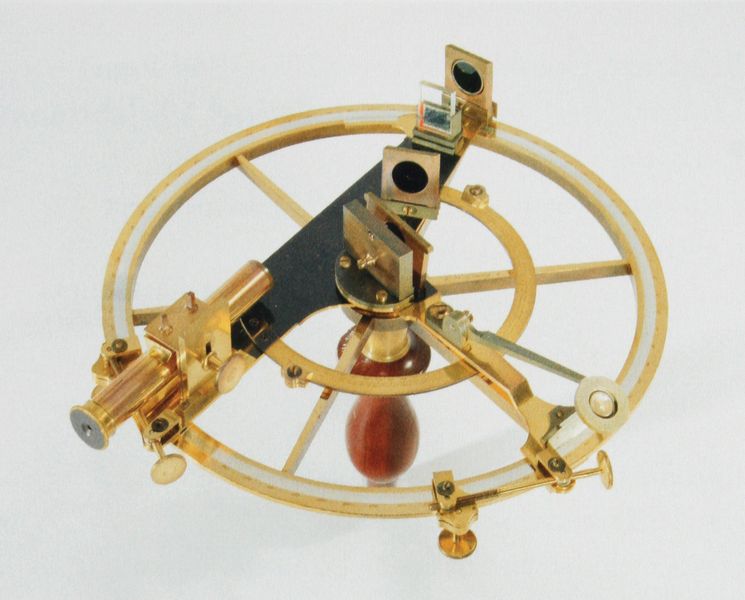
Titel: Borda'scher Spiegelkreis
Künstler: Henri-Prudence Gambey
Standort: München
Institution: Deutsches Museum
Schlagwörter: blau, fuß, himmel, weiß, braun, glas, holz, licht, schwarz, rot, gläser, instrument, spiegel, gold, kreis, rund, schiff, ort, rad, glanz, uhr, metall, foto, fotografie, photographie, griff, halterung, maschine, messing, lichtstrahl, eckig, vergoldet, gerät, technik, scheiben, scheibe, sterne, loch, kupfer, kreise, photo, navigation, seefahrt, werkzeug, farbfoto, konstruktion, richtung, visier, fernrohr, fernglas, lupe, schrauben, installation, rohr, winkel, berechnung, mechanik, lage, messung, vermessung, linse, zirkel, prisma, sextant, kurbel, astronomie, entfernung, handgriff, messen, verschraubt, messgerät, apparat, schraube, optik, spektrum, apparatur, mechanisch, linsen, teleskop, okular, ablenkung, dreimpuls, winkeleinteilung, optol, photapparat, kreis universum, sechstant, meschanich, meschanisch, bestimmung, ortung, navigaton, lupen, lichtspektrum, theodolit